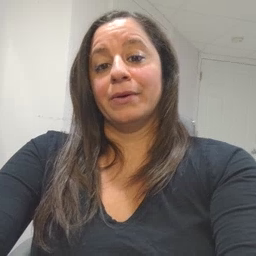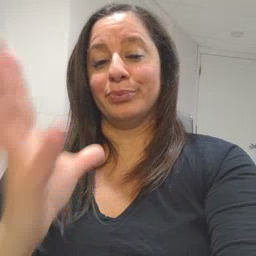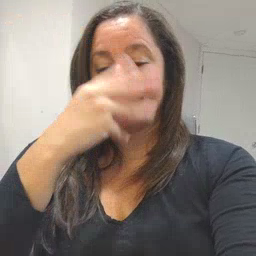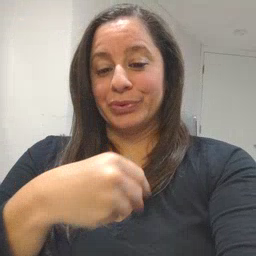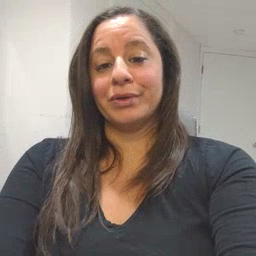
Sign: pretty